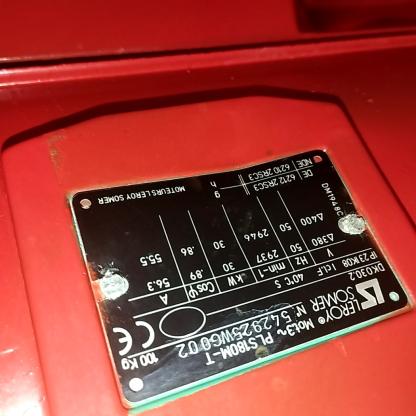
Klasa: tabliczka-znamionowa